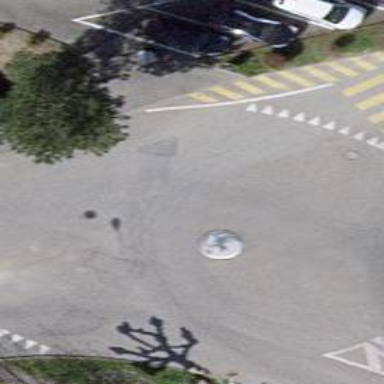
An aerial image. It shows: Mini roundabout on the road.